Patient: sex M, age 65
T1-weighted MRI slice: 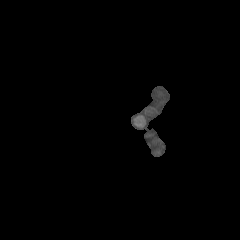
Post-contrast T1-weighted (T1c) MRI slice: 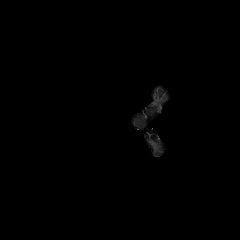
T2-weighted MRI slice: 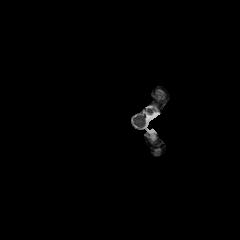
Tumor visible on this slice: no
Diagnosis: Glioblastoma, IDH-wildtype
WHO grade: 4